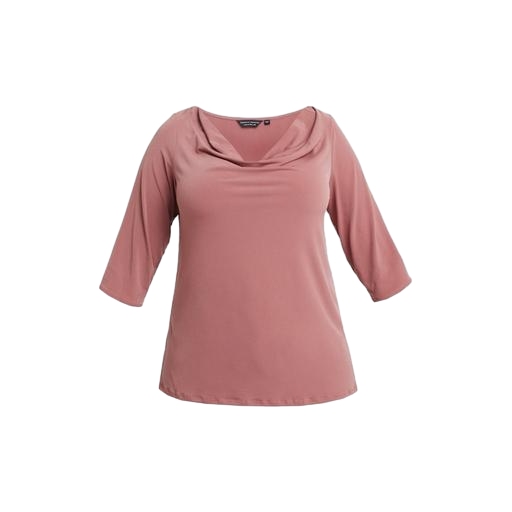
pink jersey cold-shoulder top, pink cowl neck top, pink half-sleeve top, white background